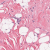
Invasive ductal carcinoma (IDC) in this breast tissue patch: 0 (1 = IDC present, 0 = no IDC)